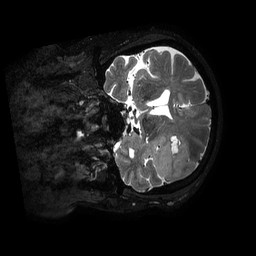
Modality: T2w
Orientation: coronal
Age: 61
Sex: male
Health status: ill
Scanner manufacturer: philips
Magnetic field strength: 3 T
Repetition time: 3.5 s
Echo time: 0.3 s